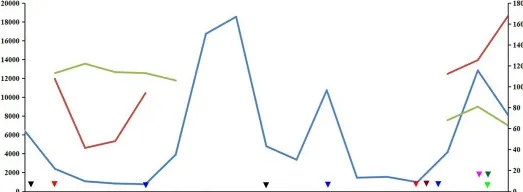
Progression and examination of the clinical course. PTE, pulmonary thromboembolism; BNP, brain natriuretic peptide; CTPA, computed tomography pulmonary angiography; TTE, transthoracic echocardiogram; CMR, cardiac magnetic resonance; PET, positron emission tomography; CCTA, coronary computed tomography angiography.
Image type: chart (chart)